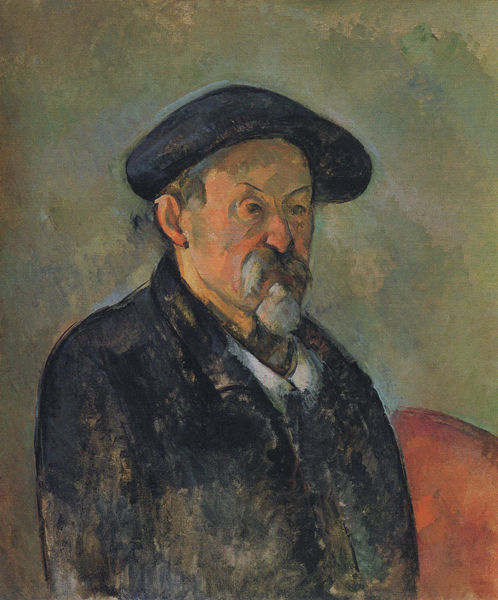
Titel: Portrait de l'artiste au béret
Künstler: Paul Cézanne
Standort: Boston (Massachusetts)
Institution: Museum of Fine Arts
Schlagwörter: blau, dunkel, gemälde, kopf, mann, schatten, weiß, cezanne, grob, grün, impressionismus, braun, frankreich, grau, haar, hell, hintergrund, hut, licht, mund, nase, ohr, orange, profil, raum, schwarz, stirn, stuhl, blick, rot, expressionismus, flächig, malerei, alt, anzug, bart, hemd, jacke, kappe, mütze, schnurrbart, wand, augen, falten, gesicht, kragen, mensch, bild, bildnis, hals, portrait, porträt, öl, kalt, einsam, pastos, auge, haare, halbfigur, mantel, sessel, innen, vater, person, augenbrauen, brustbild, bruststück, prtrait, rosa, schultern, wangen, ruhe, komplementär, lehne, sitz, alter mann, moderne, fläche, hellgrün, monochrom, van gogh, ausdruck, arbeiter, französisch, schnäuzer, duktus, dunkelblau, polster, spitz, krawatte, monet, ernst, brauen, grimmig, maler, manet, melancholie, melancholisch, nachdenklich, dreiviertelprofil, jackett, kinnbart, schnauzbart, schnauzer, selbstporträt, jacket, weste, abstraktion, bauer, gauguin, alter, umriß, linie, farbflächen, paul, form, künstler, selbstbildnis, baskenmütze, barett, selbstportrait, beleuchtet, halbportrait, halbprofil, verwischt, portät, gaugin, paul cezanne, picasso, neutral, halbfigürig, roz, fernblick, oker, naturalistisch, schnäuer, verloren, klee, taches, franzose, postimpressionismus, impressionist, einfachheit, ernster blick, gründervater, betagt, dreiviertelportrait, grau grün, kotelletten, unbekannter, contrast, impulsiv, schwarze kleidung, ausbalancieren, beret, brustfigur, bustbild, einfacher bauer, farbcontrast, farnzose, grassscher seerobbenbart, halbprofik, kolorismus, leerblick, provencale, schnäizer, trister hintergrund, mützer